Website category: sports
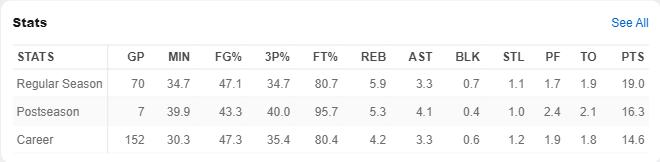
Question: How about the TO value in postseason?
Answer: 2.1

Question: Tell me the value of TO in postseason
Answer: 2.1

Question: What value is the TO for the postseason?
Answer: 2.1

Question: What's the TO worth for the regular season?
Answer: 1.9

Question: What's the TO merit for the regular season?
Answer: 1.9

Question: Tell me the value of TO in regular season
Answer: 1.9

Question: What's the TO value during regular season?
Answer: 1.9

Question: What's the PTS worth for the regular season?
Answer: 19.0

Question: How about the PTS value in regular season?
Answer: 19.0

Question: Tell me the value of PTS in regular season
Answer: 19.0

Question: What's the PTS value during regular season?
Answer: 19.0

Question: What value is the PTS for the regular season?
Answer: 19.0

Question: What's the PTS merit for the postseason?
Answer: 16.3

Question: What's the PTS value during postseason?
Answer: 16.3

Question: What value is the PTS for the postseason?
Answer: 16.3

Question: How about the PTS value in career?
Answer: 14.6

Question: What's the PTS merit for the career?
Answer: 14.6

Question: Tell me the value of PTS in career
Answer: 14.6